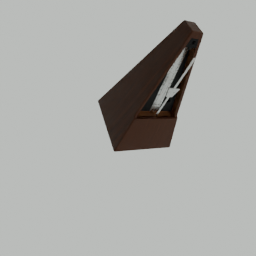
Label: tools